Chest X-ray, PA view. Patient: 43 years old, sex F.
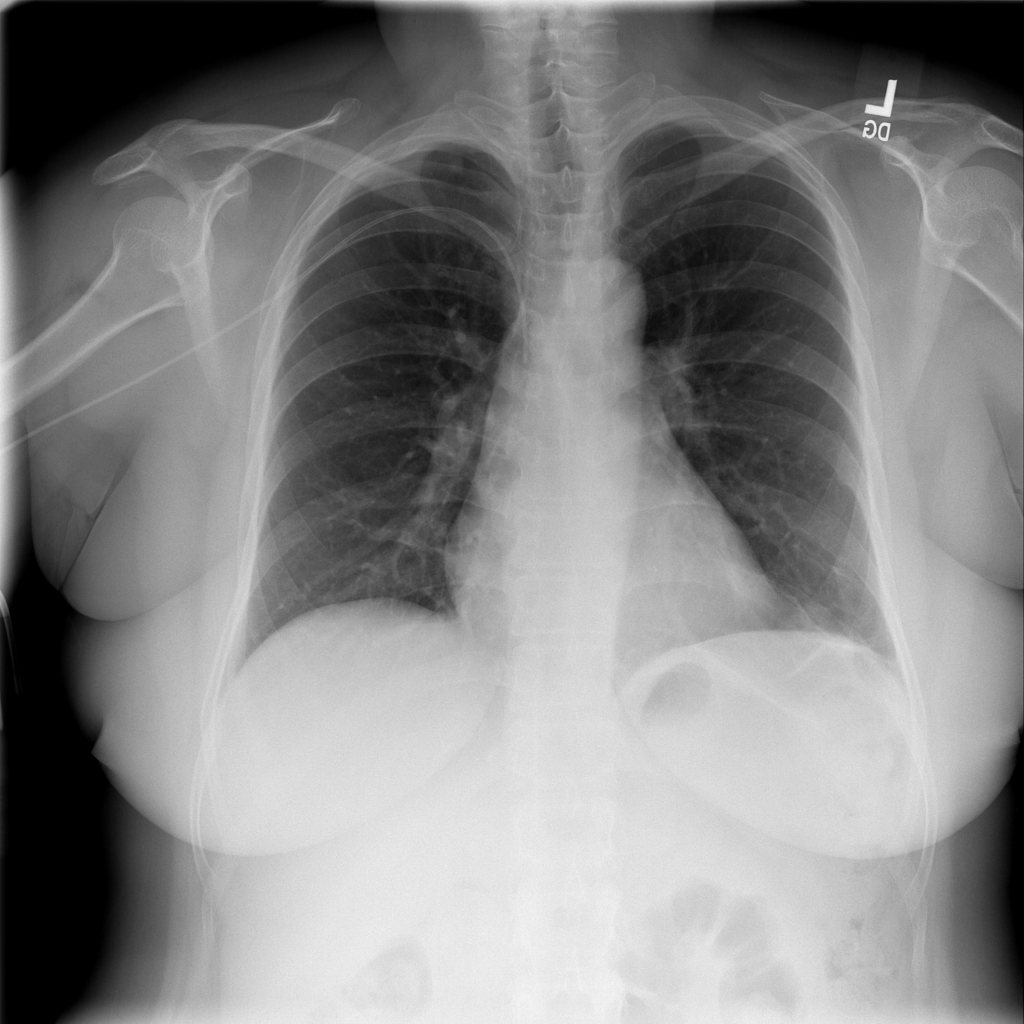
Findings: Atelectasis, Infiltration